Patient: sex F, age 65
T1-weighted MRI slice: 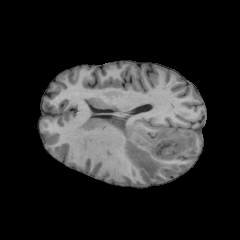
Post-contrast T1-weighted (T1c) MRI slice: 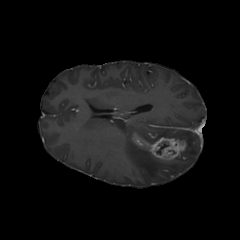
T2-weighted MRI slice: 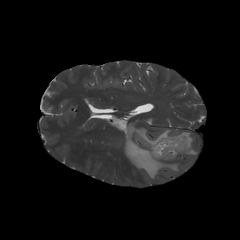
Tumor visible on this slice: yes
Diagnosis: Glioblastoma, IDH-wildtype
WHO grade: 4